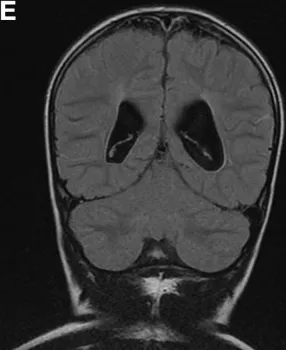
Brain magnetic resonance imaging. (E) Coronal T2-FLAIR image at 5 years 6 months, showing abnormal periatrial signal and enlarged lateral ventricles.
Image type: radiology (mri)